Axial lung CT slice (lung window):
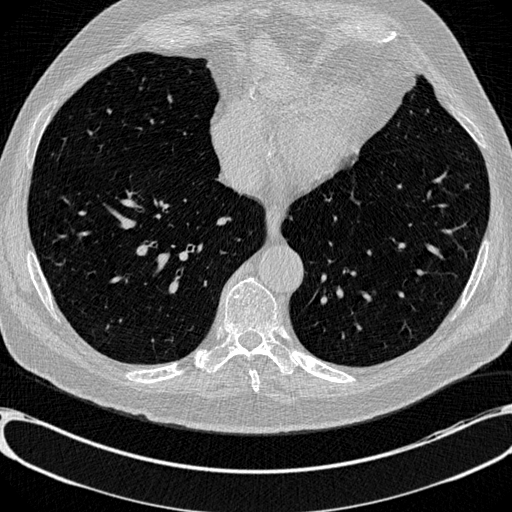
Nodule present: no